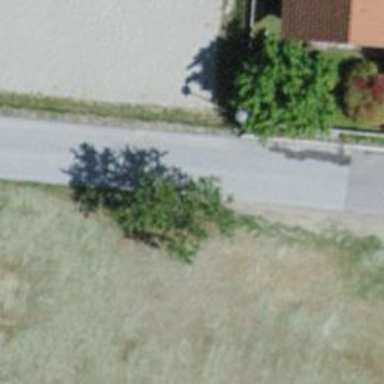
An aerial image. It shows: Residential road with asphalt surface.